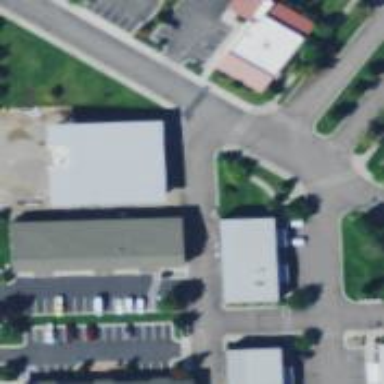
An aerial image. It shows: Veterinary facility.